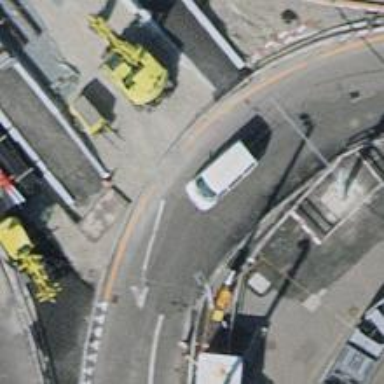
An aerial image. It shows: Tram crossing on the railway.